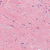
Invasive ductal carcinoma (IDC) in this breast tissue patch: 0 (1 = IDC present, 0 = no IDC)